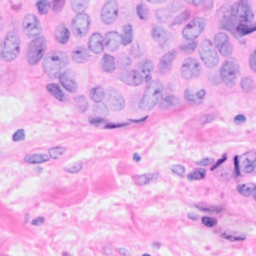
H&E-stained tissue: Breast